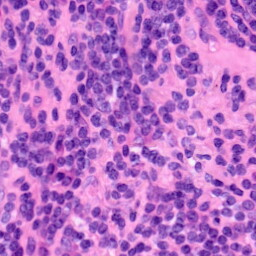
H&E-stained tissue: Lung